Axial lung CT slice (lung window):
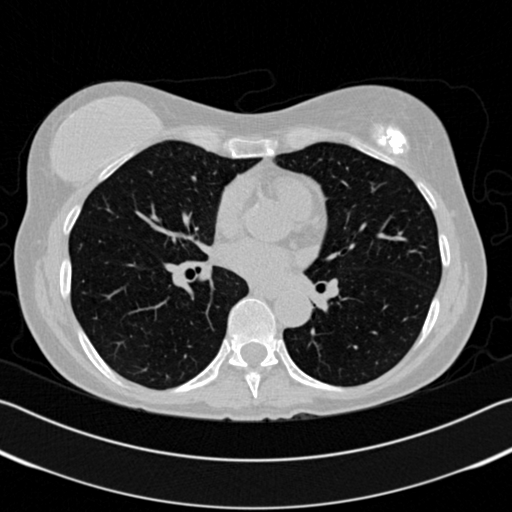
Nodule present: no